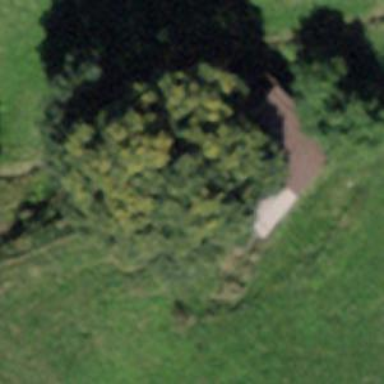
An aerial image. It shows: Barn.